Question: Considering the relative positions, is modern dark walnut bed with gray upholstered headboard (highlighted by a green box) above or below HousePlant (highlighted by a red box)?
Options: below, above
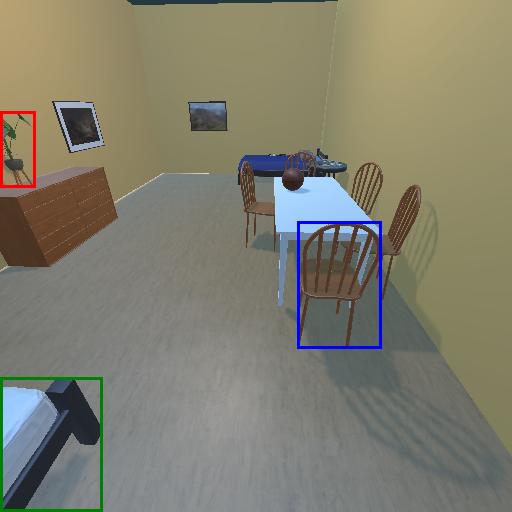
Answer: below